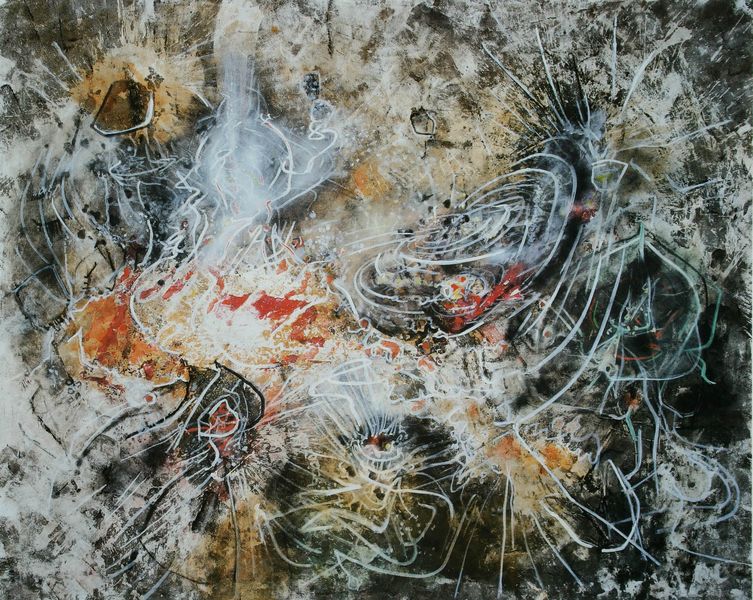
Titel: Je viens du fruit perdu, Ich komme von der verlorenen Frucht
Künstler: Roberto Matta
Standort: Paris
Institution: Privatsammlung
Schlagwörter: linien, abstraktion, strudel, strukturen